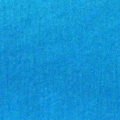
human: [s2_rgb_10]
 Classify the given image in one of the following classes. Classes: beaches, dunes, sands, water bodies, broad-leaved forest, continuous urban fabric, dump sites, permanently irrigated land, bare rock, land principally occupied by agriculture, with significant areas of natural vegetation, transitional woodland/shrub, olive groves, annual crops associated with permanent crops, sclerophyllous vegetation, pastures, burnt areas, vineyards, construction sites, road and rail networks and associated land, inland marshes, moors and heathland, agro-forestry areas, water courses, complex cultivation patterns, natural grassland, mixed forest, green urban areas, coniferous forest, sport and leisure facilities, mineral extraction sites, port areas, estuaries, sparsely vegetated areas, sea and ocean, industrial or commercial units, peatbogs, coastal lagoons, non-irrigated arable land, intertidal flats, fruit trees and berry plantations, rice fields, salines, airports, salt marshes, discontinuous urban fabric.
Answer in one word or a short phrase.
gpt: sea and ocean